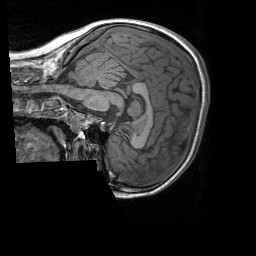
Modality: T1w
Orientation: sagittal
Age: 9
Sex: female
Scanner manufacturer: siemens
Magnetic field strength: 3 T
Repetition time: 1.65 s
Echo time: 0.00203 s